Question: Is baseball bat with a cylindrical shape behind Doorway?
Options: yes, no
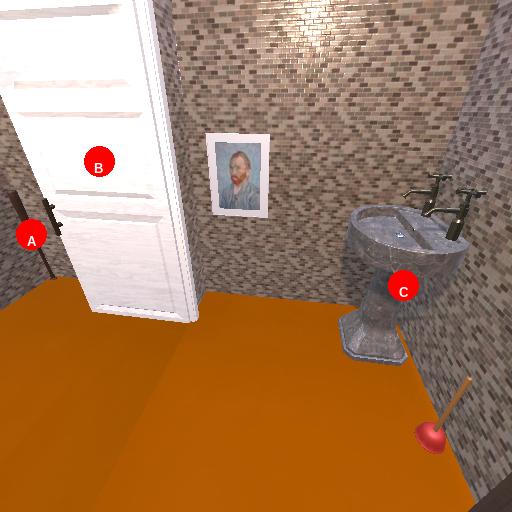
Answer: yes